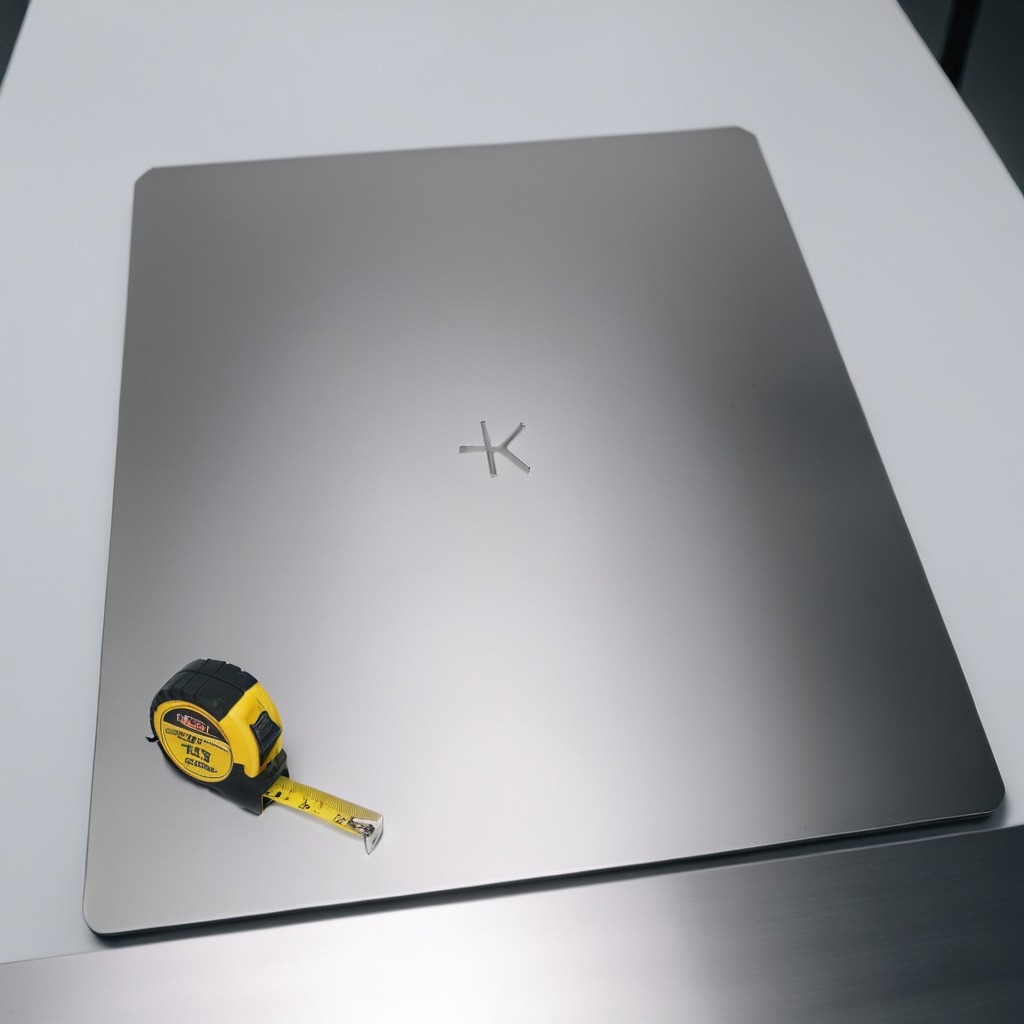
A measuring tape is lying on a stainless steel table in a high-end prototyping lab.